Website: crate-barrel
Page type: payment
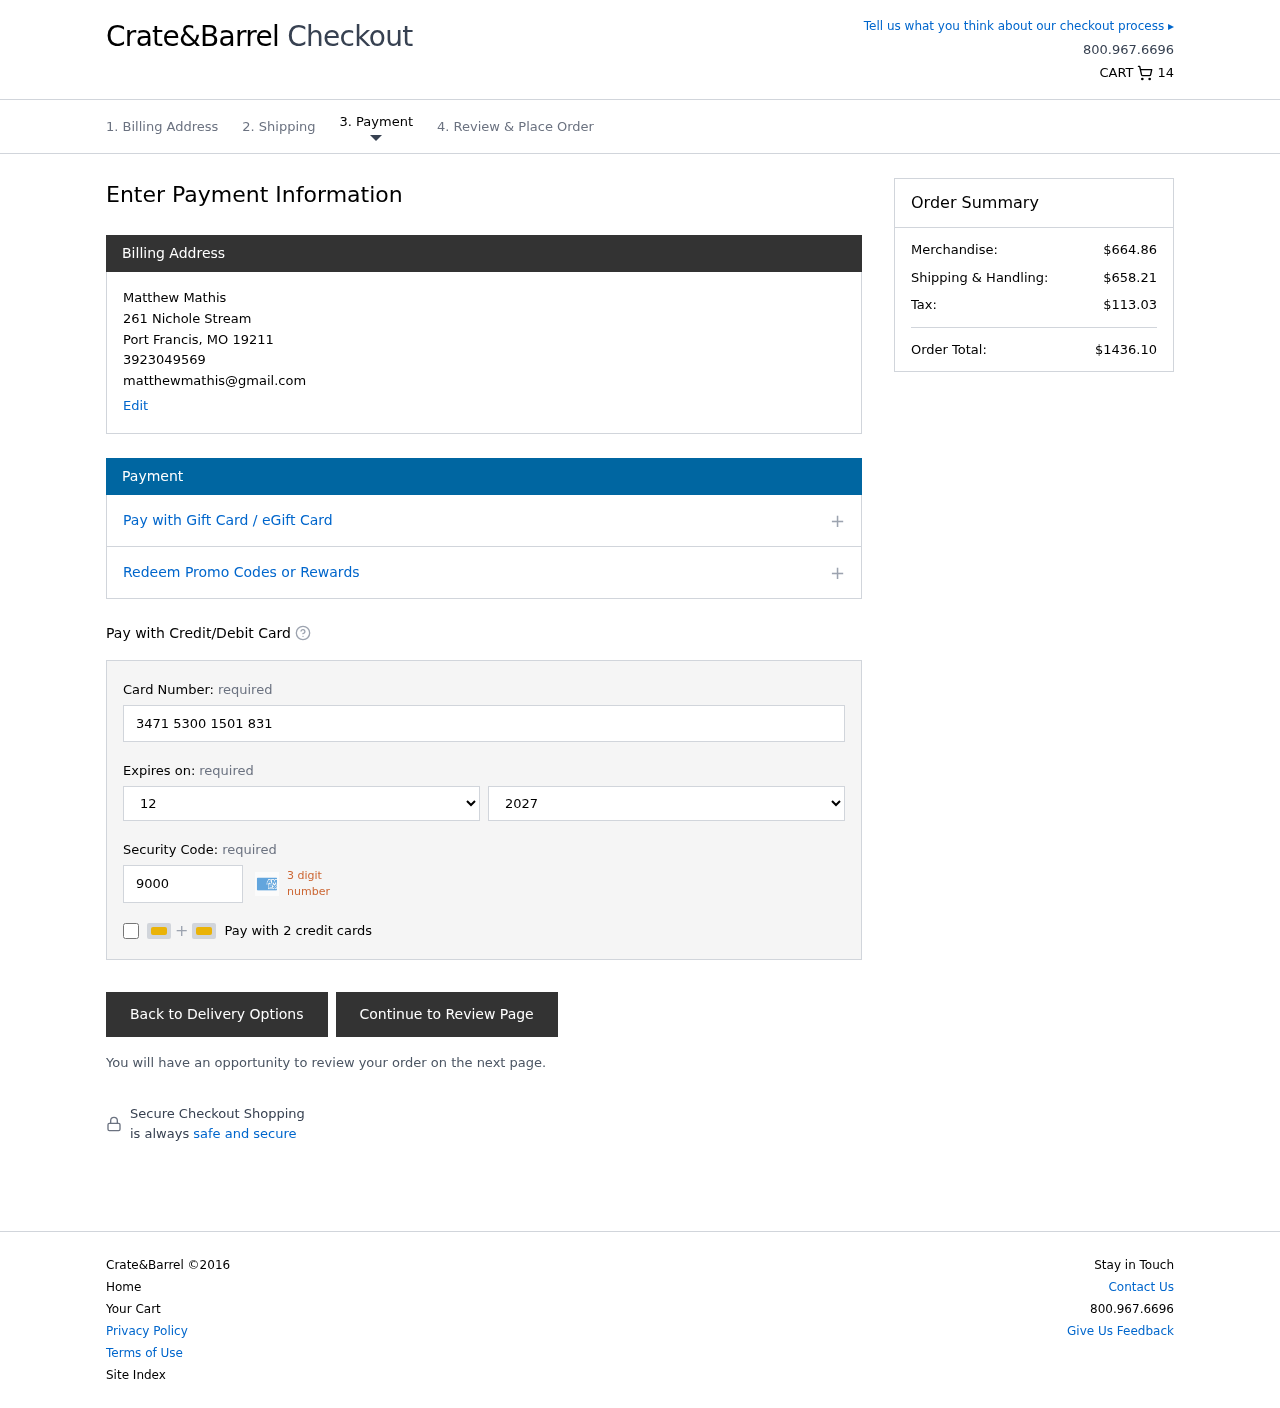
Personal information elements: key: PII_CARD_CVV
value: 9000
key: PII_CARD_EXPIRY_MONTH
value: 12
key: PII_CARD_EXPIRY_YEAR
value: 27
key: PII_CARD_NUMBER
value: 3471 5300 1501 831
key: PII_CITY
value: Port Francis
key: PII_EMAIL
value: matthewmathis@gmail.com
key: PII_FULLNAME
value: Matthew Mathis
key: PII_PHONE
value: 3923049569
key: PII_POSTCODE
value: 19211
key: PII_STATE_ABBR
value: MO
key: PII_STREET
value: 261 Nichole Stream
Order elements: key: ORDER_NUM_ITEMS
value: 14
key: ORDER_SUBTOTAL
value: $664.86
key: ORDER_SHIPPING_COST
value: $658.21
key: ORDER_TAX
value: $113.03
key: ORDER_TOTAL
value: $1436.10